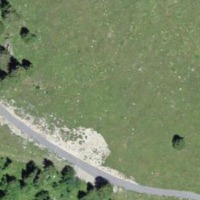
EUNIS habitat code: 23
Species observed at this site:
Gentiana verna
Gentiana clusii